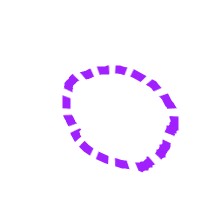
Shape: circle